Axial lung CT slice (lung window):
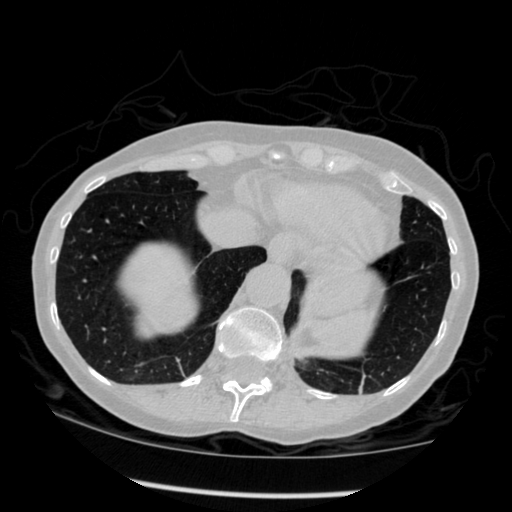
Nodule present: no